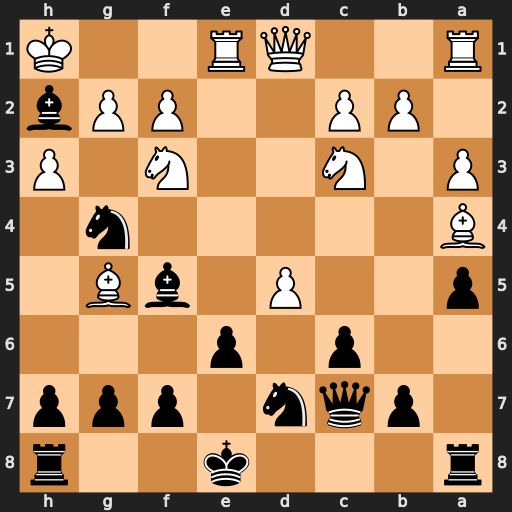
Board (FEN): r3k2r/1pqn1ppp/2p1p3/p2P1bB1/B5n1/P1N2N1P/1PP2PPb/R2QR2K
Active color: b
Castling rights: kq
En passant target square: -
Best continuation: Nxf2#